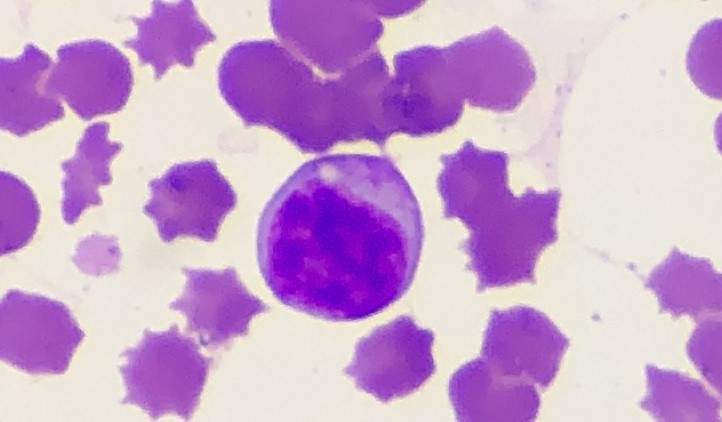
White blood cell type: Lymphocyte